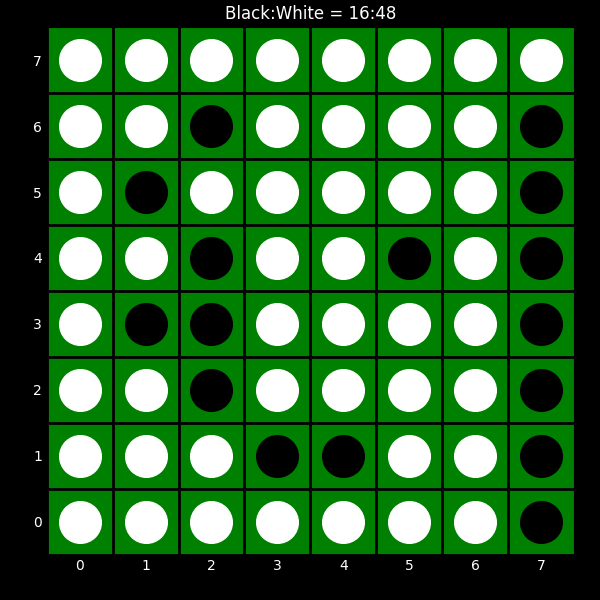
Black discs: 16
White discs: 48